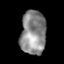
Tissue: prostate
Cell type: T cells
Senescence score: 0.7232
Nuclear area (px): 1085
Mean DAPI intensity: 138.779